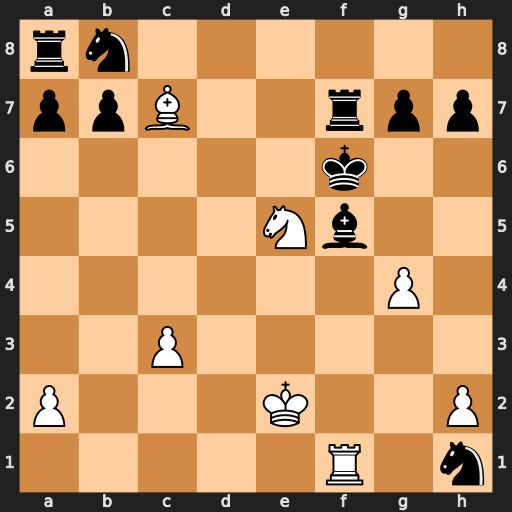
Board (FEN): rn6/ppB2rpp/5k2/4Nb2/6P1/2P5/P3K2P/5R1n
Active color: w
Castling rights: -
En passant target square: -
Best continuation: Rxf5+ Ke6 Nxf7